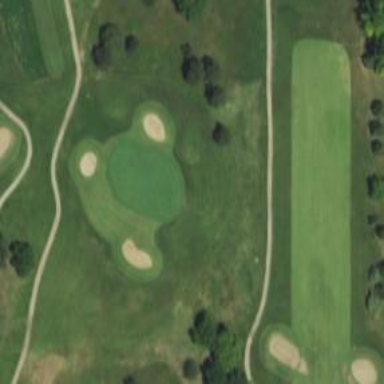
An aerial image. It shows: View of golf hole.